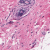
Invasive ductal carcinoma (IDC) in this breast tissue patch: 0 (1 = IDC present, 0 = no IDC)